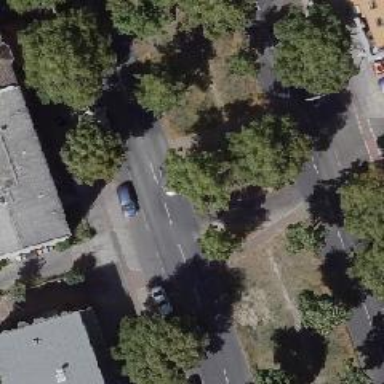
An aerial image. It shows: Uncontrolled crossing on footway with pedestrian island.